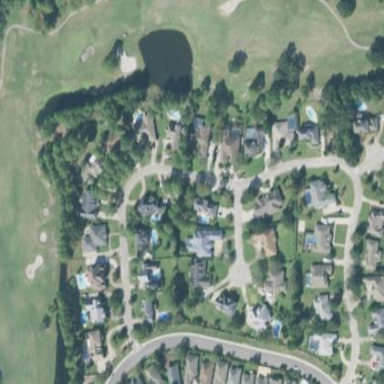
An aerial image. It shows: This residential area consists of single-family homes.